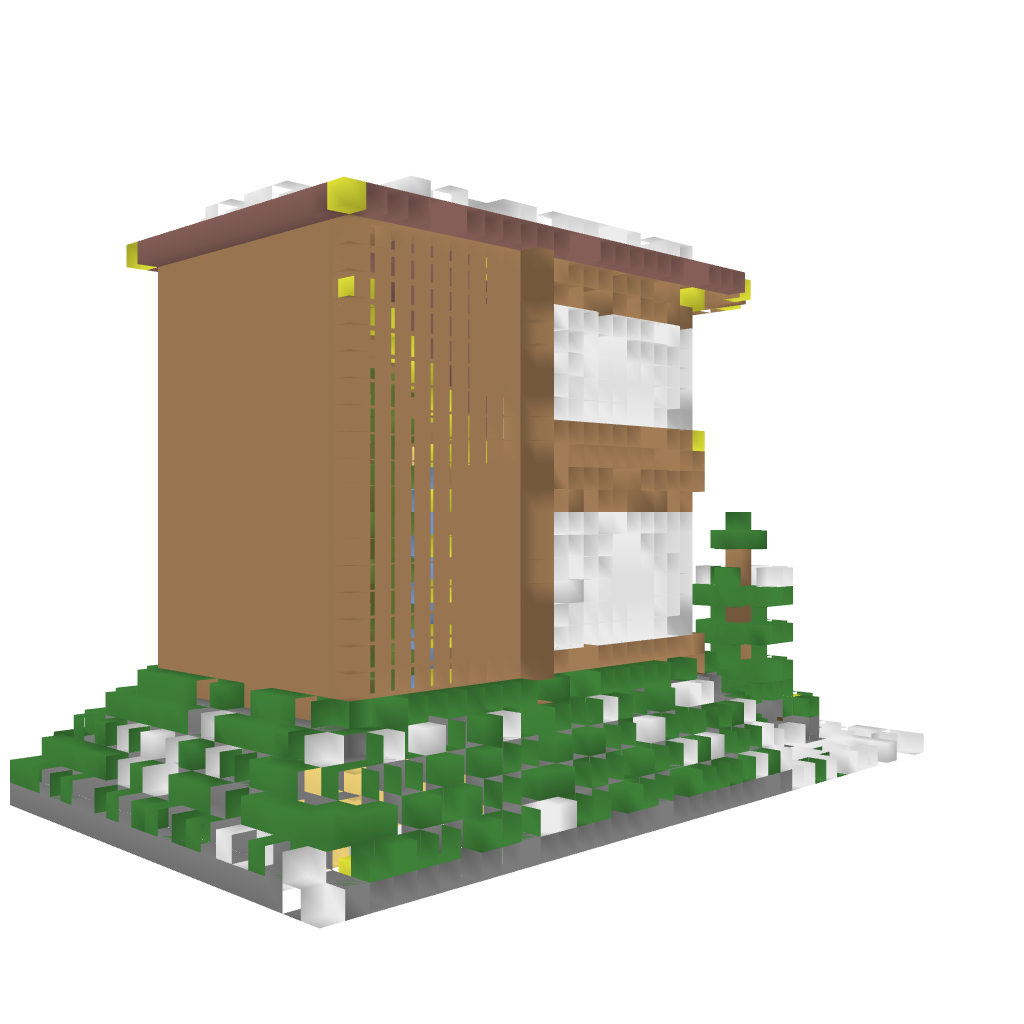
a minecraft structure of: big woodem house good quality